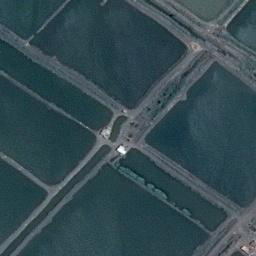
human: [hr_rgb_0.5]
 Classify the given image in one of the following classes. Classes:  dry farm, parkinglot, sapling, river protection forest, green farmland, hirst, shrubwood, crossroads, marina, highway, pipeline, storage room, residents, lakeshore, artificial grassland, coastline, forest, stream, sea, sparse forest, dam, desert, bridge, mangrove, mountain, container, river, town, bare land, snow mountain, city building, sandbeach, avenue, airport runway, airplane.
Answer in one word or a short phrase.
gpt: green farmland